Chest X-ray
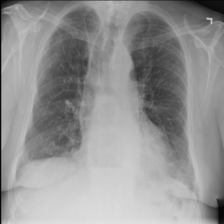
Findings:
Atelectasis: negative
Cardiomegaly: negative
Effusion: negative
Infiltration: negative
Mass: negative
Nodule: negative
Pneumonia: negative
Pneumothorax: negative
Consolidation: negative
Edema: negative
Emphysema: negative
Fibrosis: negative
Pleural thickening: negative
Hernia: negative